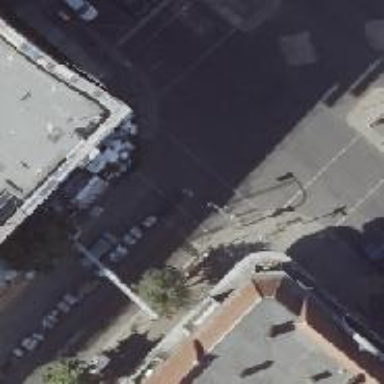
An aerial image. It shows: Road with traffic signals.